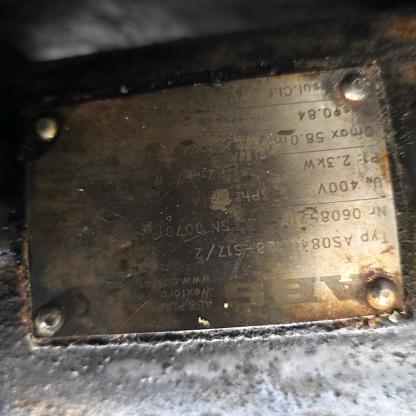
Klasa: tabliczka-znamionowa